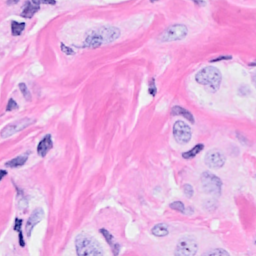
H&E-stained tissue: Breast